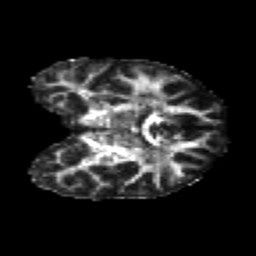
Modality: FA
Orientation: coronal
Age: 24
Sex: female
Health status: healthy
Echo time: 0.074 s